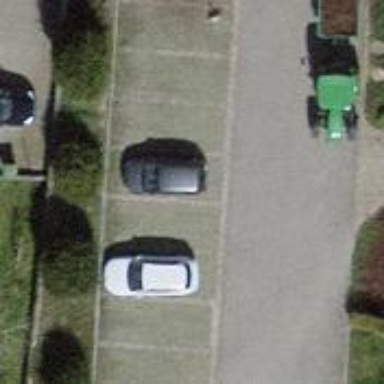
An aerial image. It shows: Street-side parking area.